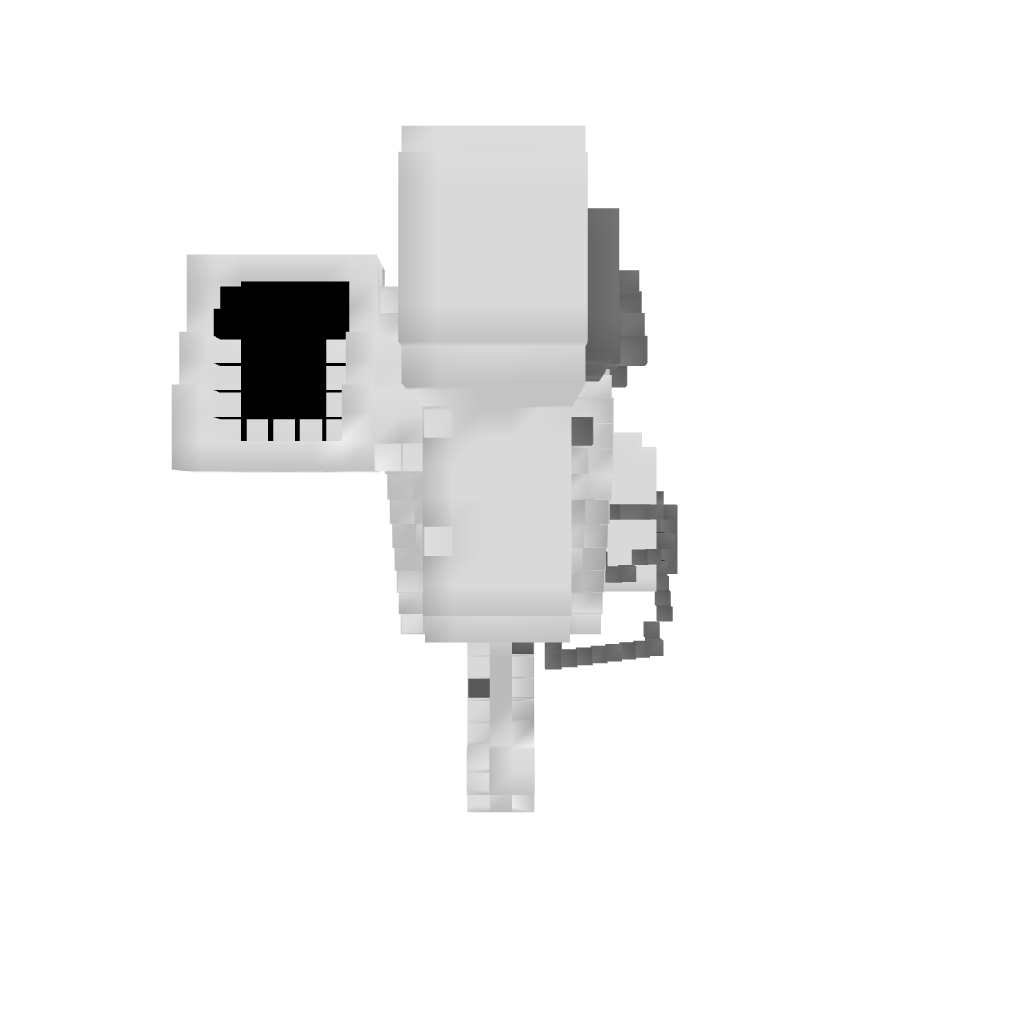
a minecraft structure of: Dubstep Gun high quality